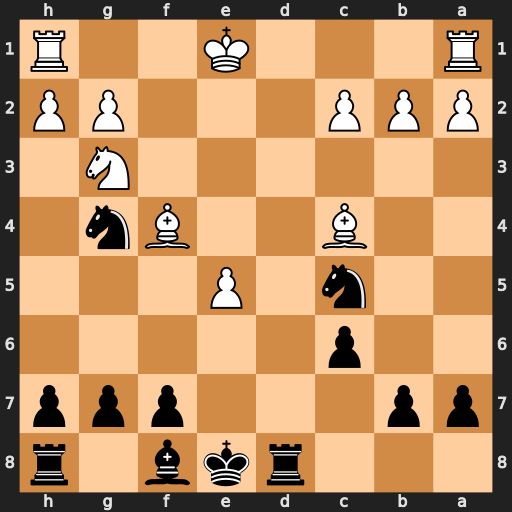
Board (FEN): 3rkb1r/pp3ppp/2p5/2n1P3/2B2Bn1/6N1/PPP3PP/R3K2R
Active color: b
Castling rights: KQk
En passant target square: -
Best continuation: Rd4 Bxf7+ Kxf7